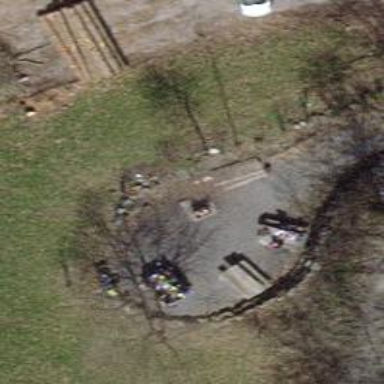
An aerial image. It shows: BBQ amenity with grate.